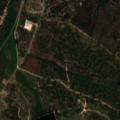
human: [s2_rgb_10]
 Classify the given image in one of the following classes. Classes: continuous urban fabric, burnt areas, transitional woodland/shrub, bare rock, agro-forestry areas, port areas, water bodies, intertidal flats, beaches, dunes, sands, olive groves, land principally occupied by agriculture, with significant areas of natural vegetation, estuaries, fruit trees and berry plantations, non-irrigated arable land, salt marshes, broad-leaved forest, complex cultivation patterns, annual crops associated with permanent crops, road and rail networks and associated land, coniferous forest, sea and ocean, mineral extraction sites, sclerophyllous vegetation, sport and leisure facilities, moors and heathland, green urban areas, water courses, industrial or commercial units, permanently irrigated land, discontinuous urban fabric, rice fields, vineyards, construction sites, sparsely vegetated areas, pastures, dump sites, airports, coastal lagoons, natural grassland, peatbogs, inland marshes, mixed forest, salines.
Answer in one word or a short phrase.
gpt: pastures, complex cultivation patterns, coniferous forest, mixed forest, transitional woodland/shrub